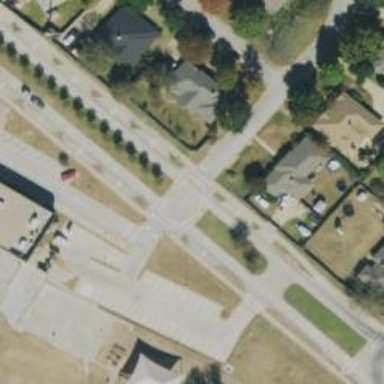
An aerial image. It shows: Marked footway crossing with pedestrian island.